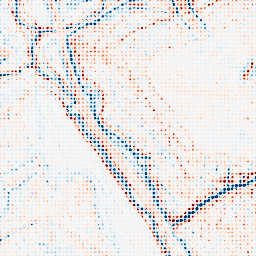
Category: edge_preserving
Decomposition family: anisotropic_diffusion
Decomposition parameters: iterations: 20
kappa: 10
gamma: 0.15
Upsampling method: sinc_hamming
Upsampling parameters: scale: 8
kernel_size: 4
Upsampling scale: 8